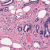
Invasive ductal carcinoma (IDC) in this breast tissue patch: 1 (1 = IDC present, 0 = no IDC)